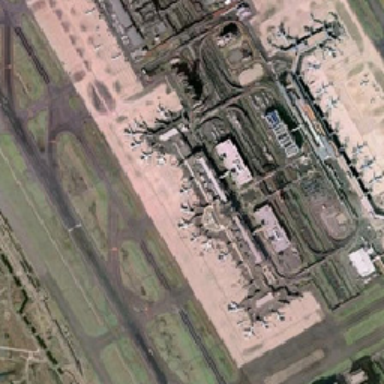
There is a square terminal building with many orderly arranged aeroplanes around it on the tarmac outside which is grassy field divided into several pieces by runways .